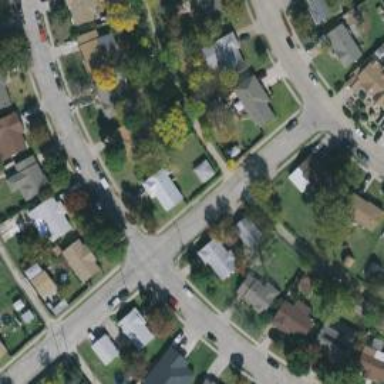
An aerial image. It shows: Alley classified as service road.